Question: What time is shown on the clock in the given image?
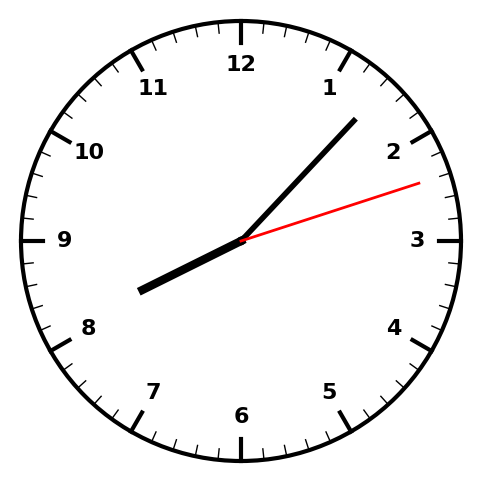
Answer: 08:07:12